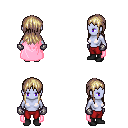
a pixel art fantasy rpg character, female body template, dark elf, purple skin, pink cape, red pants, white blonde unkempt hairstyle, metal gloves, black shoes, four views (front, back, left, right), 2x2 character sprite sheet, small pixel art, hard edges, no anti-aliasing